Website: bh-photo
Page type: billing-address
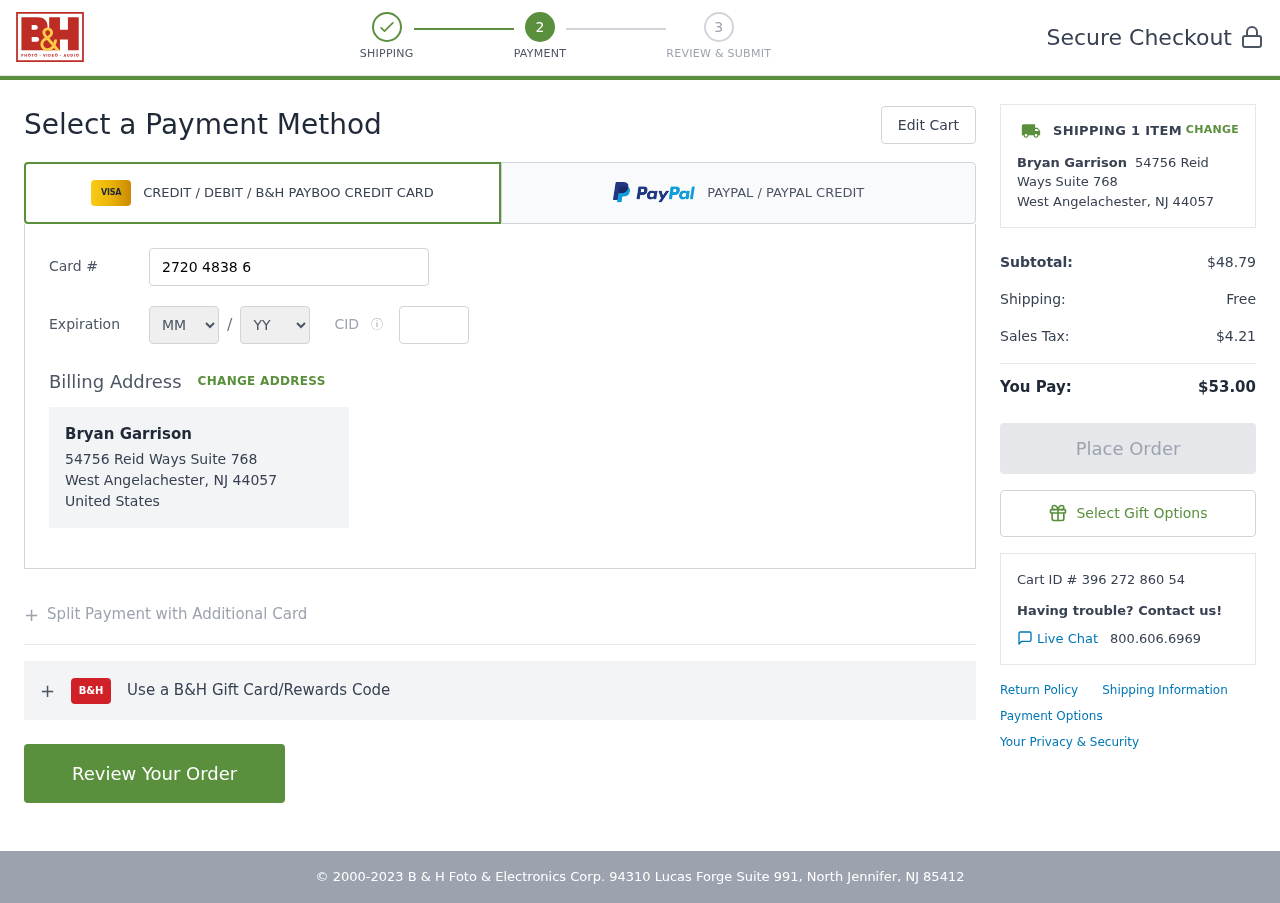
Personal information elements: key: PII_CARD_CVV
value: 020
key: PII_CARD_EXPIRY_MONTH
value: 01
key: PII_CARD_EXPIRY_YEAR
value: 28
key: PII_CARD_NUMBER
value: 2720 4838 6010 2741
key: PII_CITY_STATE_ZIP
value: West Angelachester, NJ 44057
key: PII_COUNTRY
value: United States
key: PII_FULLNAME
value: Bryan Garrison
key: PII_STREET
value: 54756 Reid Ways Suite 768
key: PII_FULLNAME2
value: Bryan Garrison
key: PII_CITY
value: West Angelachester
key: PII_STATE_ABBR
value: NJ
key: PII_POSTCODE
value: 44057
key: PII_POSTCODE_FULL
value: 44057
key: PII_CITY_STATE
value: West Angelachester, NJ
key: PII_POSTCODE_NUMERIC
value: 44057
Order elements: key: ORDER_NUM_ITEMS
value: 1
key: ORDER_SUBTOTAL
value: $48.79
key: ORDER_SHIPPING_COST
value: Free
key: ORDER_TAX
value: $4.21
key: ORDER_TOTAL
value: $53.00
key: ORDER_ID
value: Cart ID # 396 272 860 54